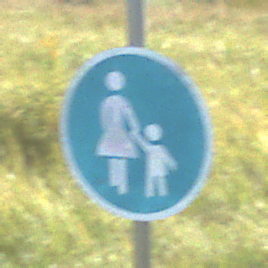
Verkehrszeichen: Gehweg
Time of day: MorningAfternoon
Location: Outdoor (Nature)
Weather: Clear
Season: Autumn
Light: Natural